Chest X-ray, PA view. Patient: 31 years old, sex F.
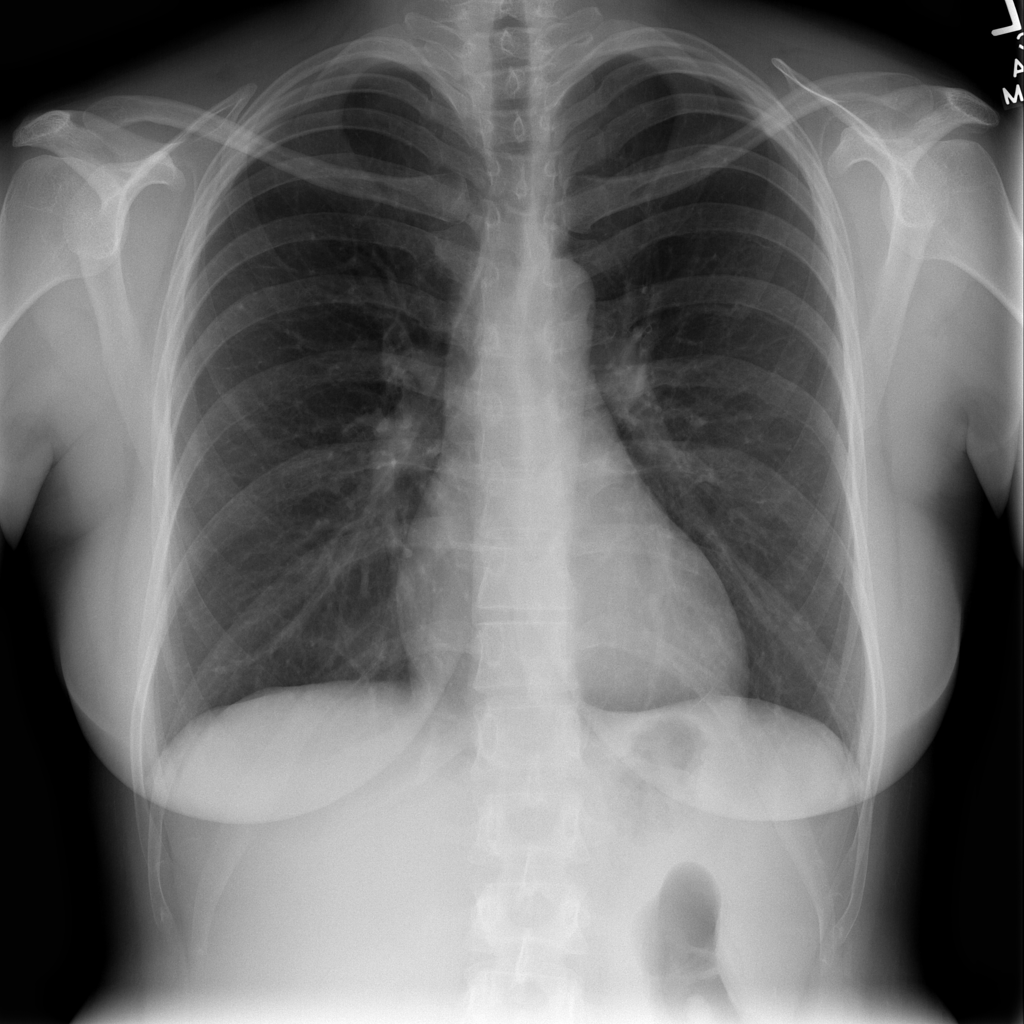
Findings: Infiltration